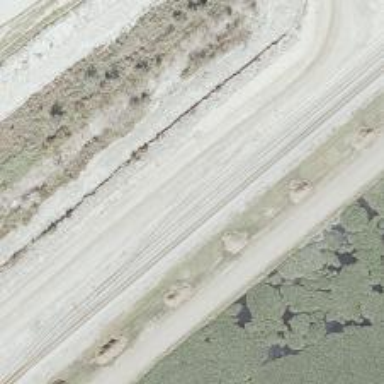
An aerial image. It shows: Railway yard used for servicing trains.